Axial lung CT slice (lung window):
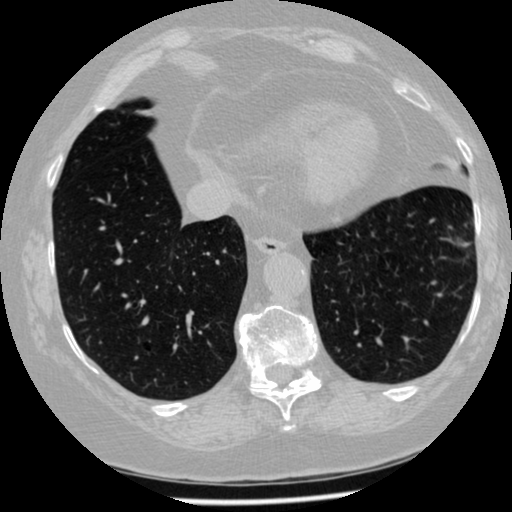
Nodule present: no